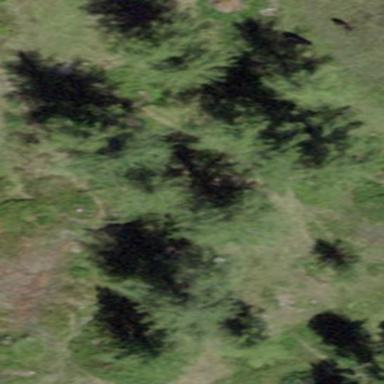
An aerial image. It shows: Forest area predominantly covered with needle-leaved trees.